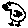
Label: bird